Question: I have an application where I have a "preferences" form in order to allow the user to select their preferences. The form has some radio buttons that will allow the user to choose their preferences. On another form, I have some code which will react differently depending on which button is checked.
The code/preferences interface is as follows:

'''
private void DateStamp()
{
if (UserPreferences.Instance.ddmmyyyy.Checked)
{
int CaretPosition = richTextBoxPrintCtrl1.SelectionStart;
string TextBefore = richTextBoxPrintCtrl1.Text.Substring(0, CaretPosition);
string textAfter = richTextBoxPrintCtrl1.Text.Substring(CaretPosition);
string currentDate = DateTime.Now.ToString("dd-MM-yyyy");
richTextBoxPrintCtrl1.SelectedText = currentDate;
}
else if (UserPreferences.Instance.mmddyyyy.Checked)
{
int CaretPosition = richTextBoxPrintCtrl1.SelectionStart;
string TextBefore = richTextBoxPrintCtrl1.Text.Substring(0, CaretPosition);
string textAfter = richTextBoxPrintCtrl1.Text.Substring(CaretPosition);
string currentDate = DateTime.Now.ToString("MM-dd-yyyy");
richTextBoxPrintCtrl1.SelectedText = currentDate;
}
else if (UserPreferences.Instance.yyyyddmm.Checked)
{
int CaretPosition = richTextBoxPrintCtrl1.SelectionStart;
string TextBefore = richTextBoxPrintCtrl1.Text.Substring(0, CaretPosition);
string textAfter = richTextBoxPrintCtrl1.Text.Substring(CaretPosition);
string currentDate = DateTime.Now.ToString("yyyy-dd-MM");
richTextBoxPrintCtrl1.SelectedText = currentDate;
}
else if (UserPreferences.Instance.yyyymmdd.Checked)
{
int CaretPosition = richTextBoxPrintCtrl1.SelectionStart;
string TextBefore = richTextBoxPrintCtrl1.Text.Substring(0, CaretPosition);
string textAfter = richTextBoxPrintCtrl1.Text.Substring(CaretPosition);
string currentDate = DateTime.Now.ToString("yyyy-MM-dd");
richTextBoxPrintCtrl1.SelectedText = currentDate;
}
'''
There is no code behind the radio buttons. The modifiers are public.
The issue I have, though is that when I try to add a "Datestamp", I get a System.NullReferenceException {"Object reference not set to an instance of an object."} error on line "if (UserPreferences.Instance.ddmmyyyy.Checked)". I'm unsure of what to do now.
So what happen when the user goes to add a datestamp, is it should check the checked state of the radio buttons and add the datestamp that corresponds to the checked radio button.
Thanks in advance for your help.
---EDIT---
On the "Preferences" form, the code behind the "Save" button is now as follows:
'''
private void button1_Click(object sender, EventArgs e)
{
if (ddmmyyyy.Checked)
DataFormat = ddmmyyyy.Text;
else if (mmddyyyy.Checked)
DataFormat = mmddyyyy.Text;
else if (yyyyddmm.Checked)
DataFormat = yyyyddmm.Text;
else if (yyyymmdd.Checked)
DataFormat = yyyymmdd.Text;
//--------------------------------------------------
if (qwerty.Checked)
KeyboardFormat = qwerty.Text;
else if (qwertz.Checked)
KeyboardFormat = qwertz.Text;
else if (azerty.Checked)
KeyboardFormat = azerty.Text;
else if (dvorak.Checked)
KeyboardFormat = dvorak.Text;
this.Close();
}
'''
And the Main Form strings:
'''
public partial class Basic_Word_Processor : Form
{
public string keyboardFormat;
public string dataFormat;
'''
And the MainForm "ShowDialog" code:
'''
private void preferencesToolStripMenuItem_Click(object sender, EventArgs e)
{
UserPreferences pref = new UserPreferences();
pref.ShowDialog();
dataFormat = pref.DataFormat;
keyboardFormat = pref.KeyboardFormat;
}
'''
The issue is that it doesn't save the "checked" status of the buttons. It returns to the previous state as soon as the Dialog is closed.
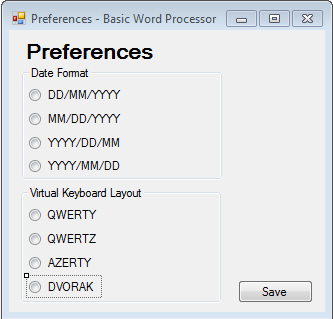
Answer: I think by understanding this example you can do what you're attending to do :
I have a main form called 'Form1' I want to show User Choices in this form .
and also I added a new form called 'Preferences' so user will be able to choose date Format and Keyboard Layout :
my radio buttons are named like this :
'''
RB_D_1
RB_D_2
.
.
.
'''
after user clicks on 'Submit Changes' we'll check which radioButton is selected and store it's 'Text' property (ex 'RB_D_1.text' is "dd/MM/yyyy" ) to a 'Public String Variable' called 'DateFormat' here we go :
'''
public string DataFormat, KeyboardFormat;
private void CMDSubmit_Click(object sender, EventArgs e)
{
if (RB_D_1.Checked)
DataFormat = RB_D_1.Text;
else if (RB_D_2.Checked)
DataFormat = RB_D_2.Text;
else if (RB_D_3.Checked)
DataFormat = RB_D_3.Text;
else if (RB_D_4.Checked)
DataFormat = RB_D_4.Text;
else
DataFormat = "MM/DD/YYYY"; // default format
//--------------------------------
if (RB_L_1.Checked)
KeyboardFormat = RB_L_1.Text;
else if (RB_L_2.Checked)
KeyboardFormat = RB_L_2.Text;
else if (RB_L_3.Checked)
KeyboardFormat = RB_L_3.Text;
else if (RB_L_4.Checked)
KeyboardFormat = RB_L_4.Text;
else
KeyboardFormat = "QWERTY"; // default format
this.Close();
}
'''
now we have saved user choices in two string variables so we can reach them from our 'Form1'
in 'Form1' whenever user clicks on 'Setting' we'll make an object from our 'Preferences' form and Show it to user after closing the Preferences form , we'll check those two string Variables which we already talked about and decide what to do with those results :
for example I stored those results into another two string variables and Showed Them in 'TextBoxes'
'''
private void CMDSettings_Click(object sender, EventArgs e)
{
// showing the Preferences form to user
Preferences pref = new Preferences();
pref.ShowDialog();
// getting results from Preferences Form
dateFormat = pref.DataFormat;
keyboardFormat = pref.KeyboardFormat;
// Showing the Result in TextBoxes
textBox1.Text = dateFormat ;
textBox2.Text = keyboardFormat;
}
'''
change 'DateStamp()' like this :
'''
private void DateStamp()
{
if (dateFormat.ToUpper() == "DD/MM/YYYY")
{
int CaretPosition = richTextBoxPrintCtrl1.SelectionStart;
string TextBefore = richTextBoxPrintCtrl1.Text.Substring(0, CaretPosition);
string textAfter = richTextBoxPrintCtrl1.Text.Substring(CaretPosition);
string currentDate = DateTime.Now.ToString("dd-MM-yyyy");
richTextBoxPrintCtrl1.SelectedText = currentDate;
}
else if (dateFormat.ToUpper() == "MM/DD/YYYY")
{
int CaretPosition = richTextBoxPrintCtrl1.SelectionStart;
string TextBefore = richTextBoxPrintCtrl1.Text.Substring(0, CaretPosition);
string textAfter = richTextBoxPrintCtrl1.Text.Substring(CaretPosition);
string currentDate = DateTime.Now.ToString("MM-dd-yyyy");
richTextBoxPrintCtrl1.SelectedText = currentDate;
}
else if (dateFormat.ToUpper() == "YYYY/DD/MM")
{
int CaretPosition = richTextBoxPrintCtrl1.SelectionStart;
string TextBefore = richTextBoxPrintCtrl1.Text.Substring(0, CaretPosition);
string textAfter = richTextBoxPrintCtrl1.Text.Substring(CaretPosition);
string currentDate = DateTime.Now.ToString("yyyy-dd-MM");
richTextBoxPrintCtrl1.SelectedText = currentDate;
}
else if (dateFormat.ToUpper() == "YYYY/MM/DD")
{
int CaretPosition = richTextBoxPrintCtrl1.SelectionStart;
string TextBefore = richTextBoxPrintCtrl1.Text.Substring(0, CaretPosition);
string textAfter = richTextBoxPrintCtrl1.Text.Substring(CaretPosition);
string currentDate = DateTime.Now.ToString("yyyy-MM-dd");
richTextBoxPrintCtrl1.SelectedText = currentDate;
}
}
'''
for remembering user choices do this :
add this function to 'Preferences'
'''
public void UpdateUserChoice(string date,string keyboard)
{
if (date == RB_D_1.Text)
RB_D_1.Checked = true;
else if (date == RB_D_2.Text)
RB_D_2.Checked = true;
else if (date == RB_D_3.Text)
RB_D_3.Checked = true;
else if (date == RB_D_4.Text)
RB_D_4.Checked = true;
//---------------------------
if (keyboard == RB_L_1.Text)
RB_L_1.Checked = true;
else if (keyboard == RB_L_2.Text)
RB_L_2.Checked = true;
else if (keyboard == RB_L_3.Text)
RB_L_3.Checked = true;
else if (keyboard == RB_L_4.Text)
RB_L_4.Checked = true;
}
'''
and change the old way of showing to user like this :
'''
private void CMDSettings_Click(object sender, EventArgs e)
{
Preferences pref = new Preferences();
pref.UpdateUserChoice(dateFormat, keyboardFormat);
pref.ShowDialog();
dateFormat = pref.DataFormat;
keyboardFormat = pref.KeyboardFormat;
textBox2.Text = keyboardFormat;
}
'''